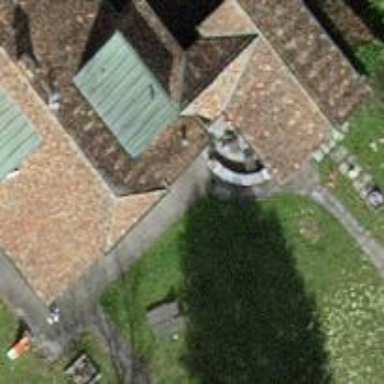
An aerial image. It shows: View of roof of building.